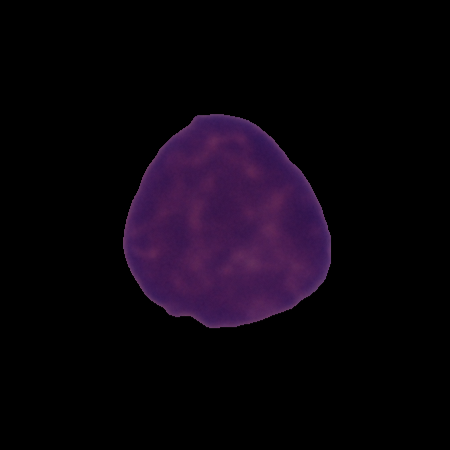
Label: cancer